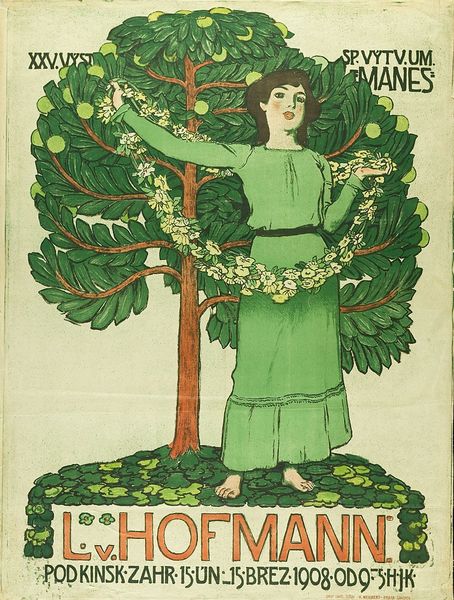
Titel: XXV. Výst. Sp. Výtv. Um. 'Manes'. L. v. Hofmann 1908
Künstler: Jan Preisler
Standort: Hamburg
Institution: Museum für Kunst und Gewerbe Hamburg
Schlagwörter: baum, blumen, frau, natur, strauch, figur, girlande, papier, lithographie, lithografie, plakat, kranz, blumenkranz, blumengirlande, naturbild, bäume, sträucher, blüte, mädchen, ausstellungsplakate, farblithografie